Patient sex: F
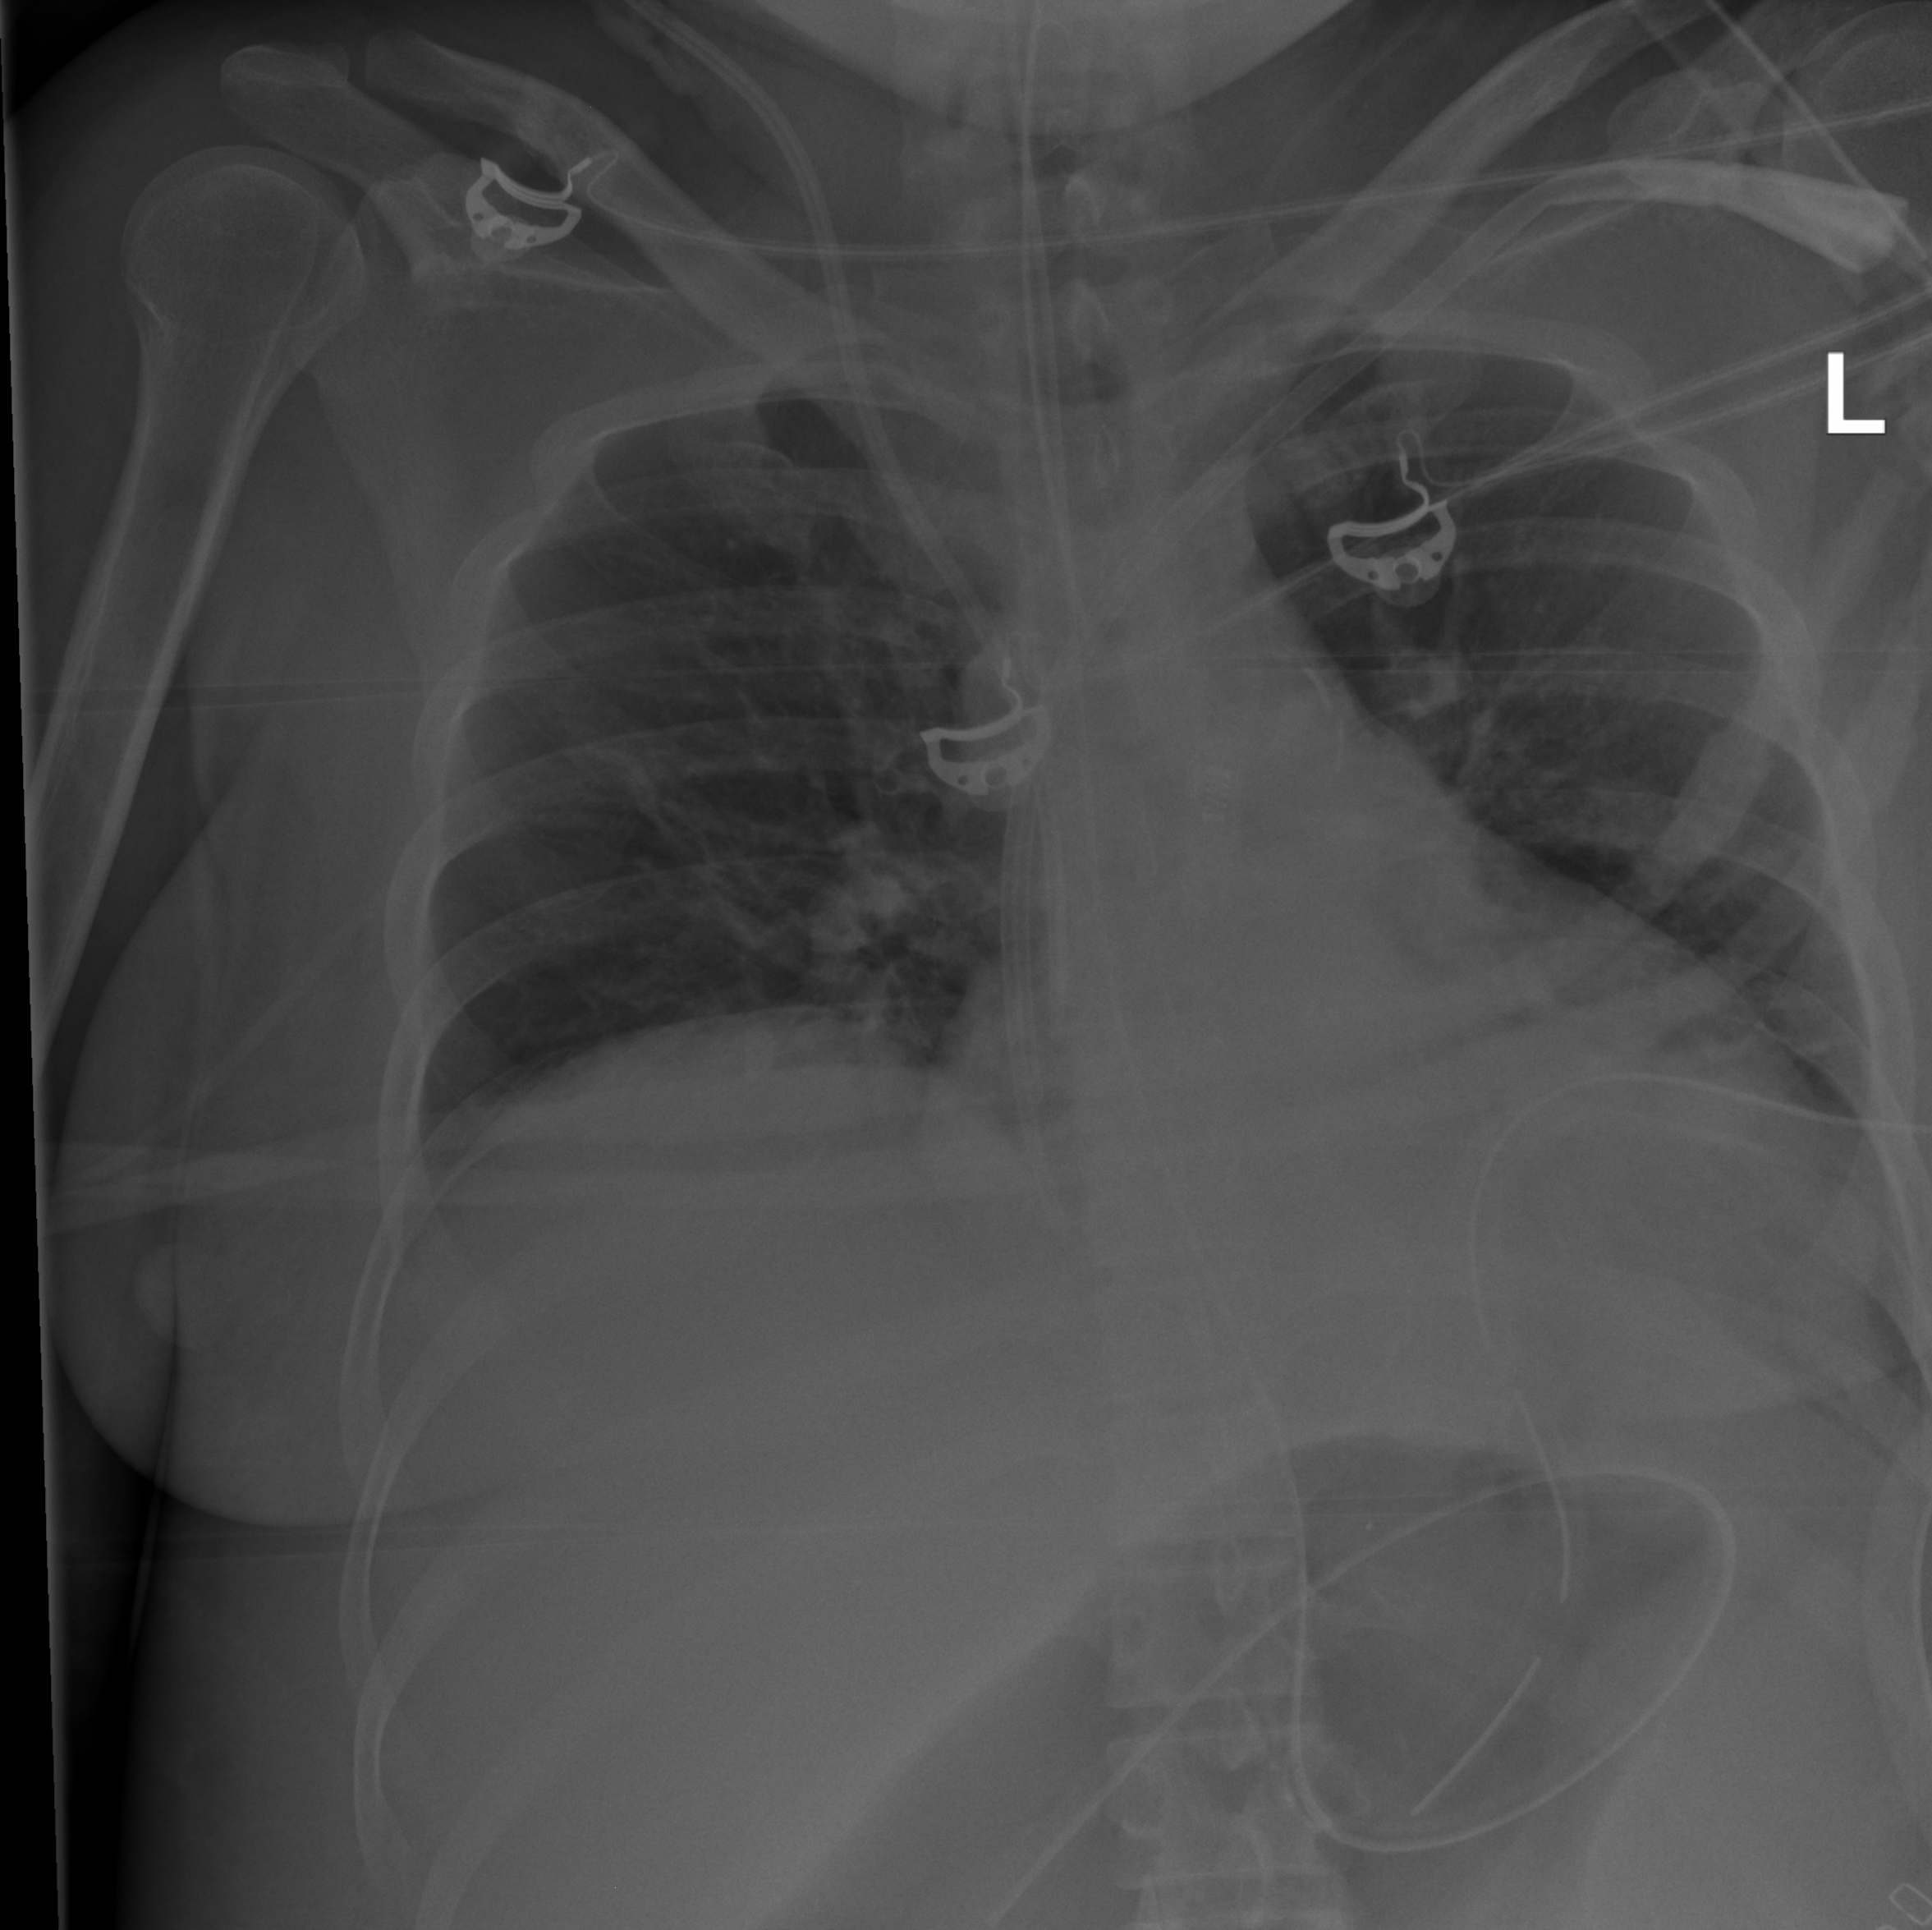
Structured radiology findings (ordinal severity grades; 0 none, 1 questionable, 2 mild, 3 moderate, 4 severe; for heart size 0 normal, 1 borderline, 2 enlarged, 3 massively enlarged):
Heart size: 2
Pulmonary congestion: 1
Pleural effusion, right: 0
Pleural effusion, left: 1
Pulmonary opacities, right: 0
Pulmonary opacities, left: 0
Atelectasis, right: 2
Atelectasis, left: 2